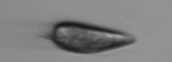
Label: Prorocentrum_triestinum